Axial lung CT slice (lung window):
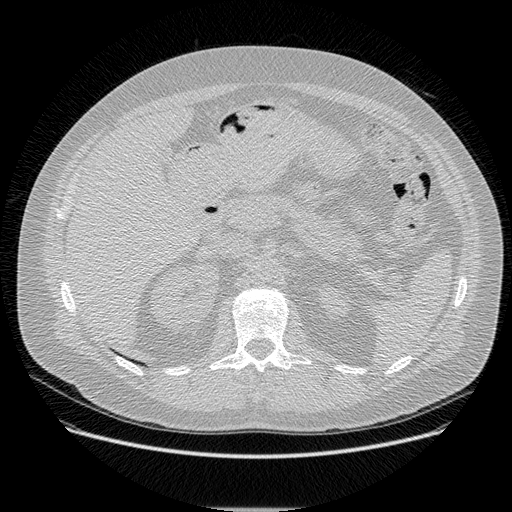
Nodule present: no